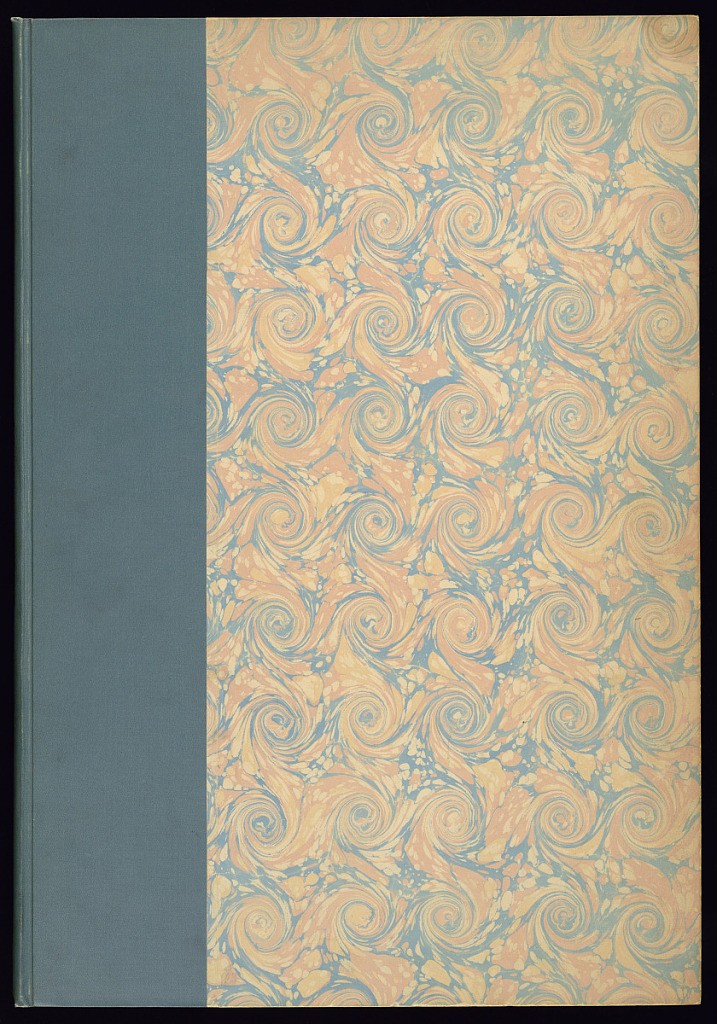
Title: Album of Prints: Fourth Book of Vases and Book of Arabesques by Aubert Parent
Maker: Aubert Henri Joseph A. Parent, French, 1753–1835
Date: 1784-1792
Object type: Album
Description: Album of prints containing the six plates of the Fourth Book of Vases and the four plates of the Book of Arabesques by Aubert Parent.